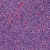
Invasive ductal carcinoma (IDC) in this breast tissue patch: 1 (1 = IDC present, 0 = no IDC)